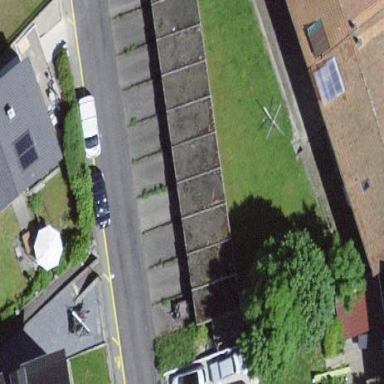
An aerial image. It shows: Group of garages.